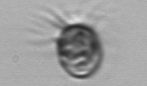
Label: Ciliophora